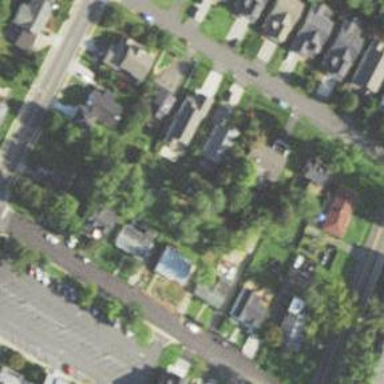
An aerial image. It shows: Residential area consisting of single-family homes.